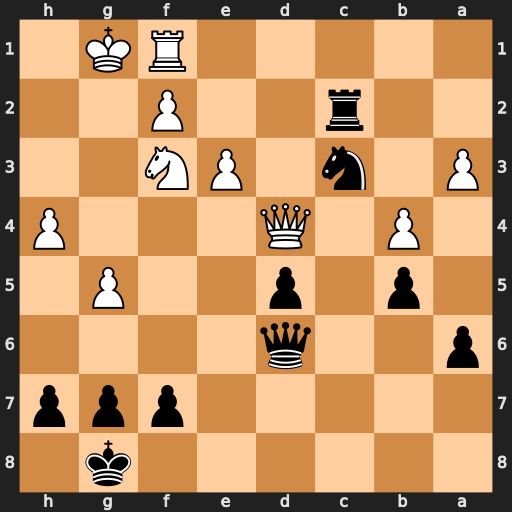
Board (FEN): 6k1/5ppp/p2q4/1p1p2P1/1P1Q3P/P1n1PN2/2r2P2/5RK1
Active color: b
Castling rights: -
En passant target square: -
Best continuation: Ne2+ Kg2 Nxd4